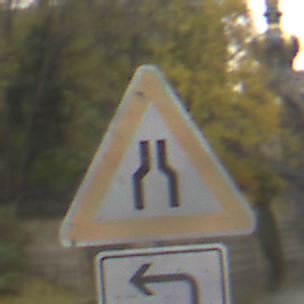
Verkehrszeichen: VerengteFahrbahn
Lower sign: RichtungsangabeDurchPfeile2
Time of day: MorningAfternoon
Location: Outdoor (Nature)
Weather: Overcast
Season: Autumn
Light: Natural